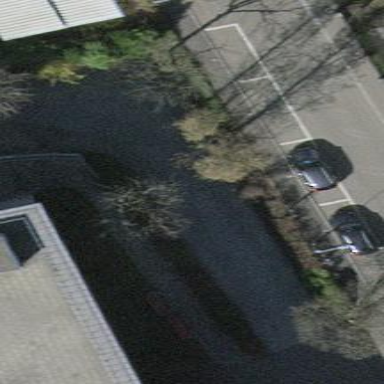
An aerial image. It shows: Parking lane for vehicles.